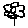
Label: flower